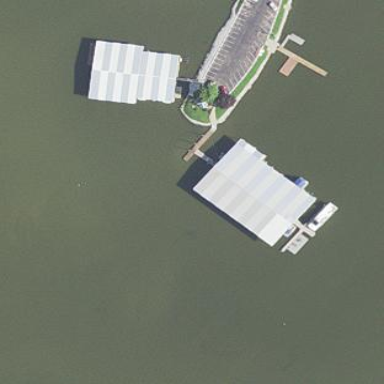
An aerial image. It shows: Boatyard along the waterway.